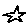
Label: star